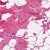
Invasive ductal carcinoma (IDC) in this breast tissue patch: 0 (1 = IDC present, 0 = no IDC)